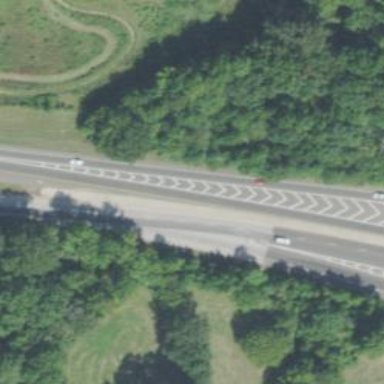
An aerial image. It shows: Motorway junction.